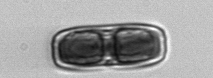
Label: Ephemera